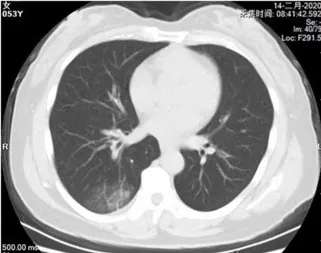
Representative changes of chest computed tomography (CT) images in Patient 3. Fade of ground-glass attenuation after treatment (February 14, 2020).
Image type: radiology (ct)